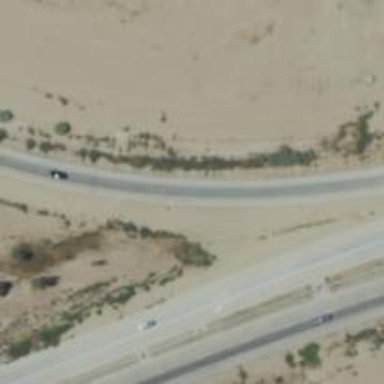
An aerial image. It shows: Trunk link highway.